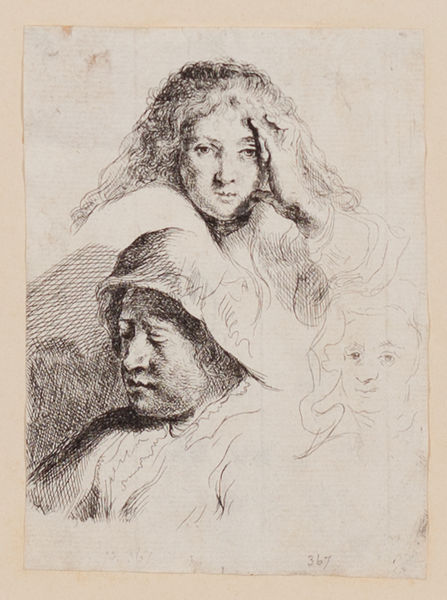
Titel: Three Heads of Women, One Lightly Etched
Künstler: Rembrandt van Rijn
Standort: Amherst (Massachusetts, USA)
Institution: Mead Art Museum, Amherst College
Schlagwörter: hand, mann, frau, haar, schwarz, skizze, weiss, alt, jung, augen, haare, locken, hands, hat, people, women, face, girls, hair, lady, nose, old, portrait, sleeve, woman, picture, geschlossen, man, girl, eyes, light, drawing, paper, black and white, shadow, cap, line, sketch, faces, pen, smile, portraits, zeichung, family, art, pencil, lines, fingers, lips, shading, baby, dutch, hatching, rembrandt, hatch, 367